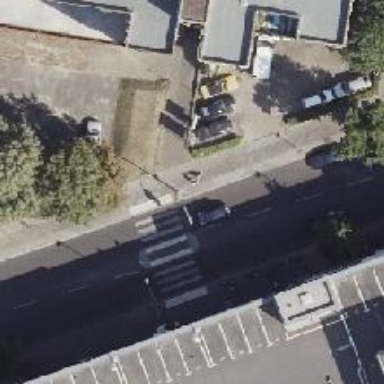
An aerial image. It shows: Marked zebra crossing with pedestrian island.